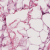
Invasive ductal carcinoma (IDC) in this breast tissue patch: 0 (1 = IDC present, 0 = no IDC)